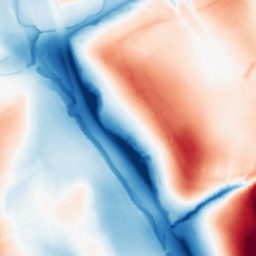
Category: classical
Decomposition family: gaussian_anisotropic
Decomposition parameters: sigma_x: 50
sigma_y: 2
Upsampling method: regularized
Upsampling parameters: scale: 2
lambda_reg: 0.001
Upsampling scale: 2